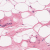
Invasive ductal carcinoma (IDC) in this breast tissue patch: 0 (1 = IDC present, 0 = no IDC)